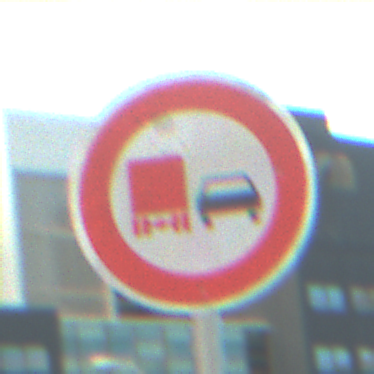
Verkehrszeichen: UeberholverbotKraftfahrzeuge
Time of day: MorningAfternoon
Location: Outdoor (Urban)
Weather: PartlyCloudy
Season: NotSpecified
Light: Natural